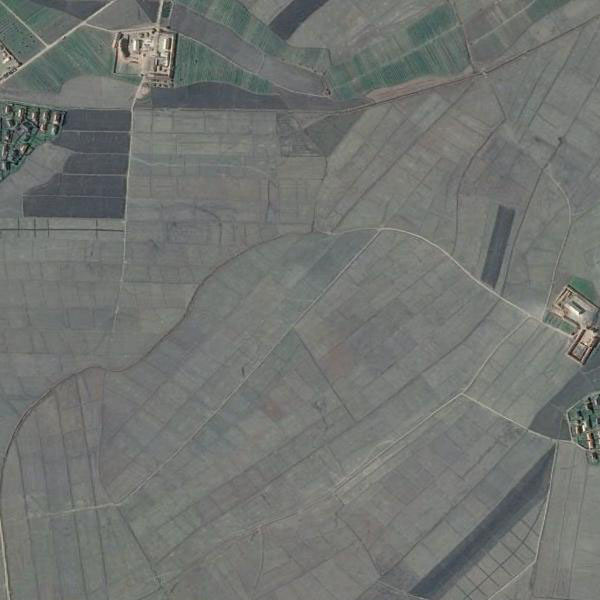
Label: Farmland